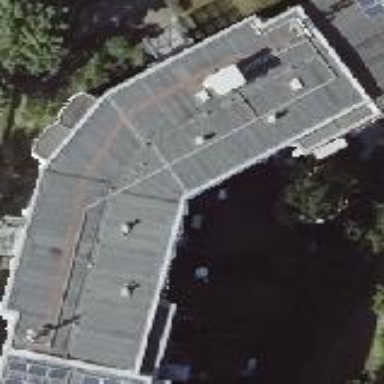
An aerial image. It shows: Apartment building with flat roof.